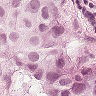
Metastatic tissue present: yes